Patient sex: M
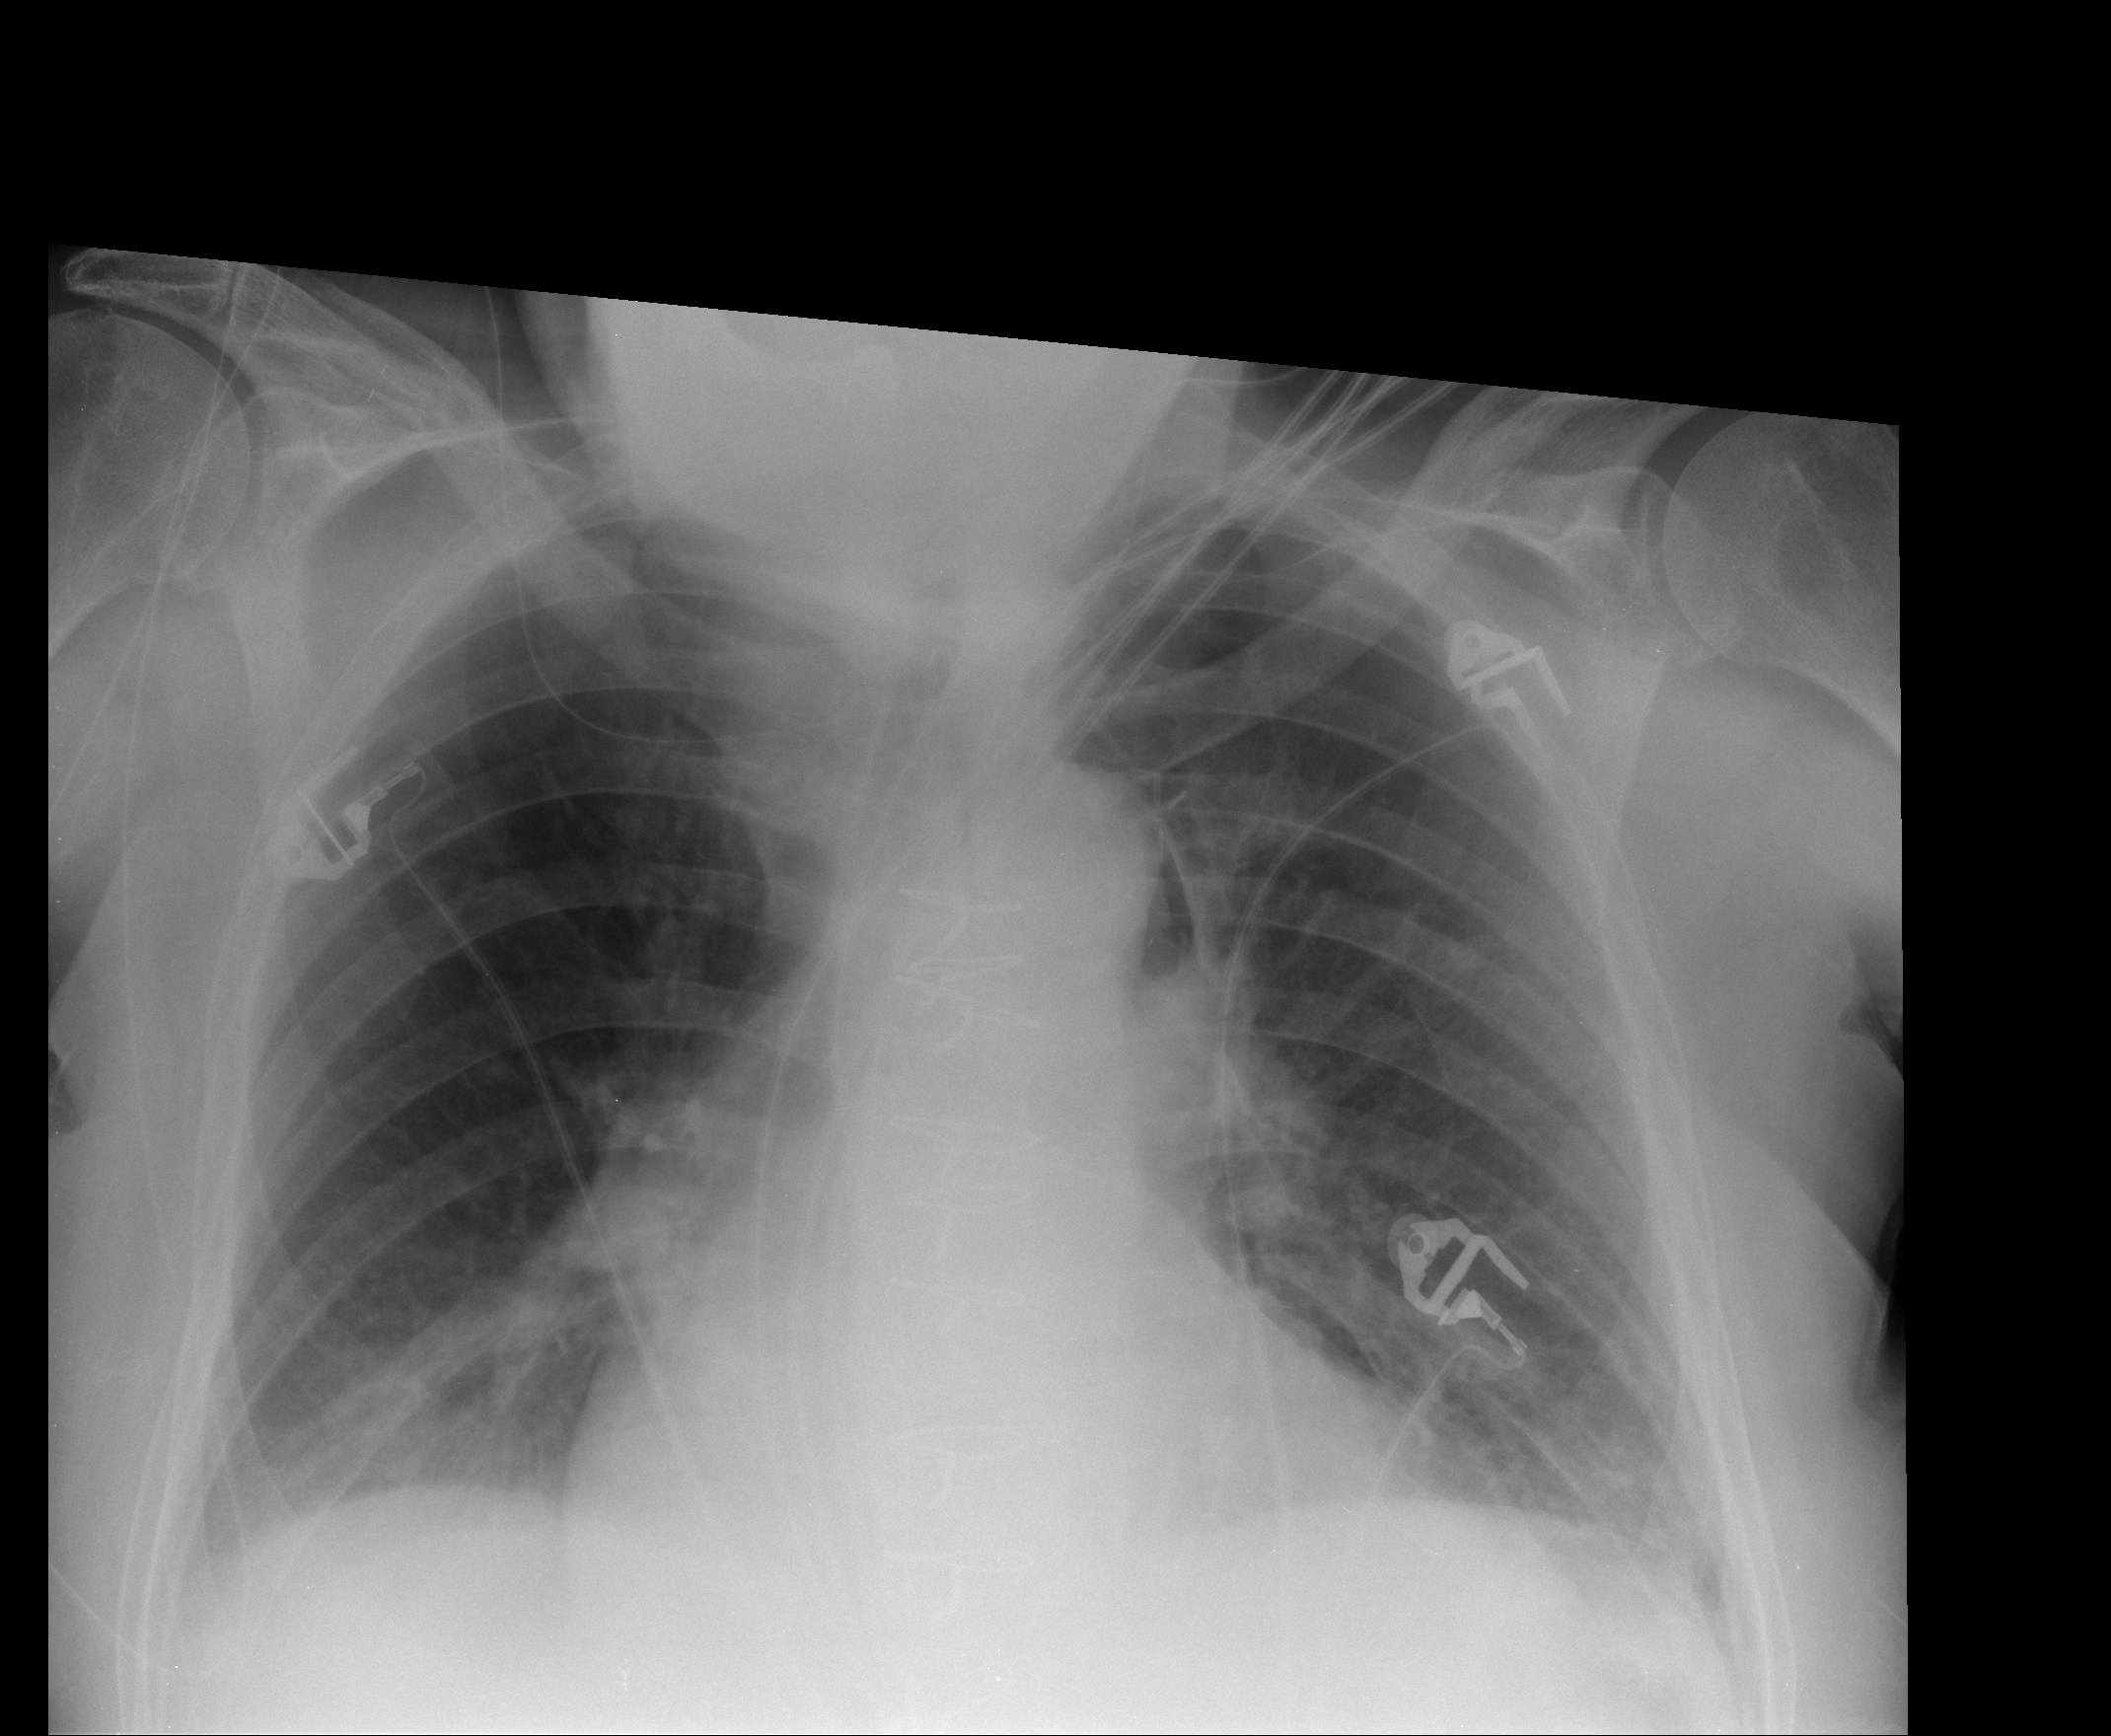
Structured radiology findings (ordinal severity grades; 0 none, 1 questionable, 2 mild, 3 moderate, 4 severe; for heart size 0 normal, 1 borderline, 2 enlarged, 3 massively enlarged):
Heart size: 2
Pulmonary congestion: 0
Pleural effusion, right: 0
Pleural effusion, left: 0
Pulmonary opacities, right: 2
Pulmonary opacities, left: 2
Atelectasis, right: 2
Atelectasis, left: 2